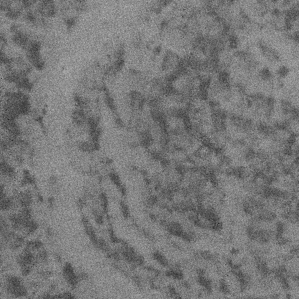
Label: frost